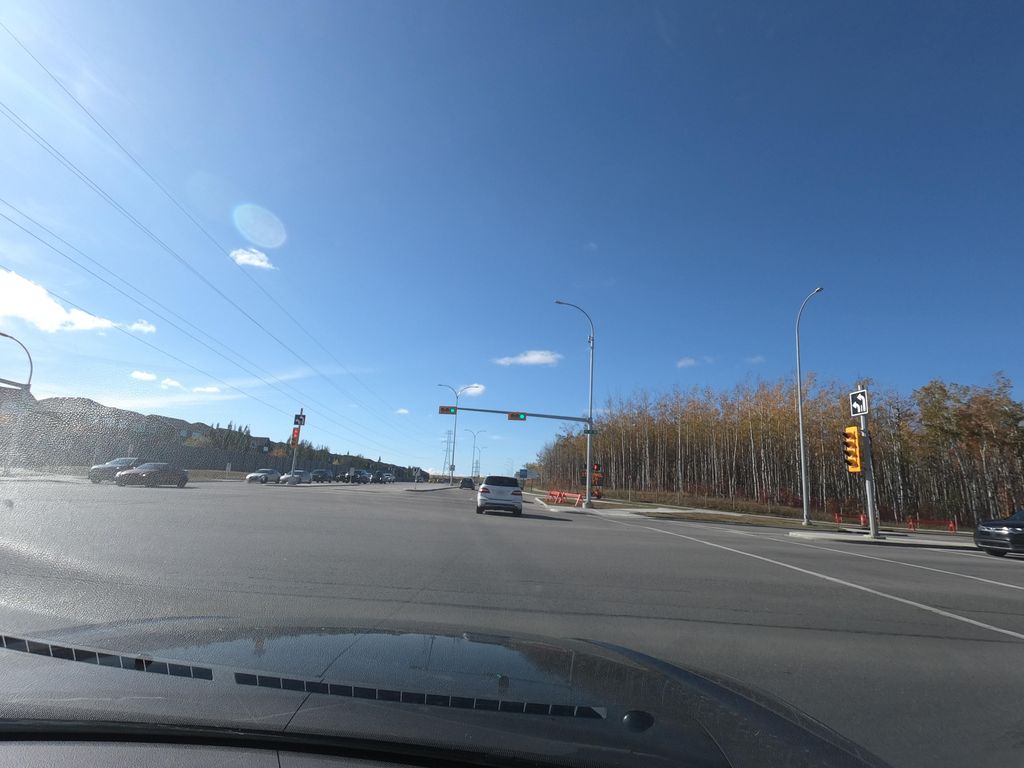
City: calgary